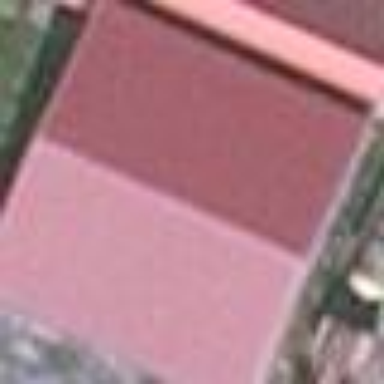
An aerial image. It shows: Building with gabled roof made of roof tiles.